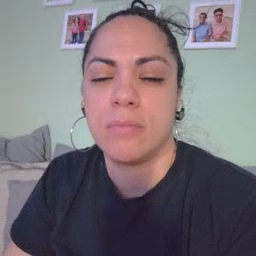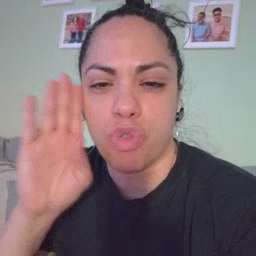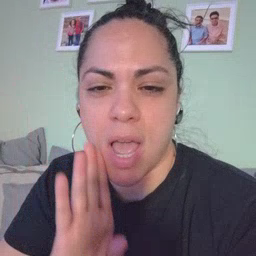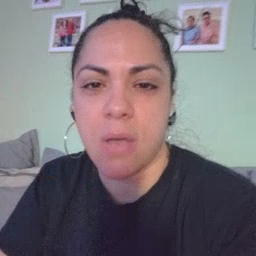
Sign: brown